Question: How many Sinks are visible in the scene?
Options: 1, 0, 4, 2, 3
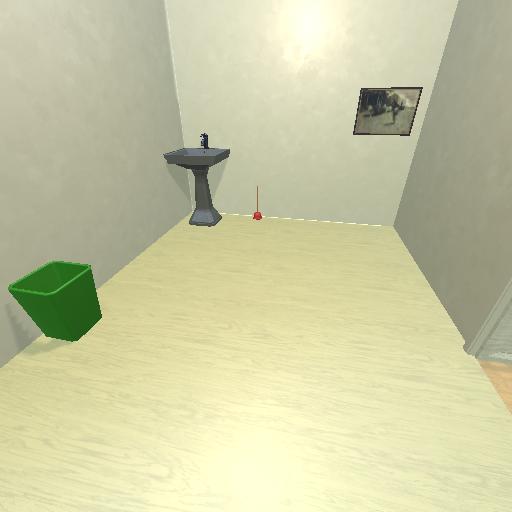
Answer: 1